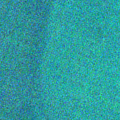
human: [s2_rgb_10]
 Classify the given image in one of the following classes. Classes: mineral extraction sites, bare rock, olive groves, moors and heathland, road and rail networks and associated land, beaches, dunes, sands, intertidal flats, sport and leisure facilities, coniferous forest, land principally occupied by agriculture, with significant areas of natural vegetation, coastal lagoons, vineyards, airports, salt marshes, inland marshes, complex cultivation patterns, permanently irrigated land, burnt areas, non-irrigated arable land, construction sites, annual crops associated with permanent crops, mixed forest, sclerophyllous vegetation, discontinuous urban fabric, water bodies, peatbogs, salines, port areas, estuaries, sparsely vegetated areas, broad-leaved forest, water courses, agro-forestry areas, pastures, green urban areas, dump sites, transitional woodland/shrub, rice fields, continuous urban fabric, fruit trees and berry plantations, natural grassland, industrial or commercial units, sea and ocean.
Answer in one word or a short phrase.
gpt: sea and ocean